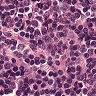
Metastatic tissue present: no